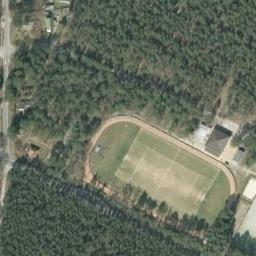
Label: ground_track_field